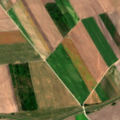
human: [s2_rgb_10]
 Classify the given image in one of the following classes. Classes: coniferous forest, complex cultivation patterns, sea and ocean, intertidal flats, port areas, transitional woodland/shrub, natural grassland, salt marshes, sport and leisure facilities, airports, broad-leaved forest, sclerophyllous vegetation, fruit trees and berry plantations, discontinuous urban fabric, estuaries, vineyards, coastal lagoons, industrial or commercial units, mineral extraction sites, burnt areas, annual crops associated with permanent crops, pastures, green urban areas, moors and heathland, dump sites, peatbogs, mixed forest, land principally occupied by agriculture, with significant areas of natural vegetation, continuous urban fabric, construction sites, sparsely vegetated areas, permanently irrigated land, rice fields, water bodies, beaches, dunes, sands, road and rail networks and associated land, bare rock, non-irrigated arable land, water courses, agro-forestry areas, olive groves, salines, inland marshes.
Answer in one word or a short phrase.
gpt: non-irrigated arable land